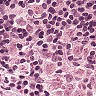
Metastatic tissue present: no